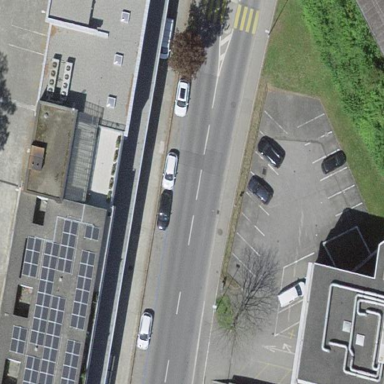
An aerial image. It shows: Commercial building.